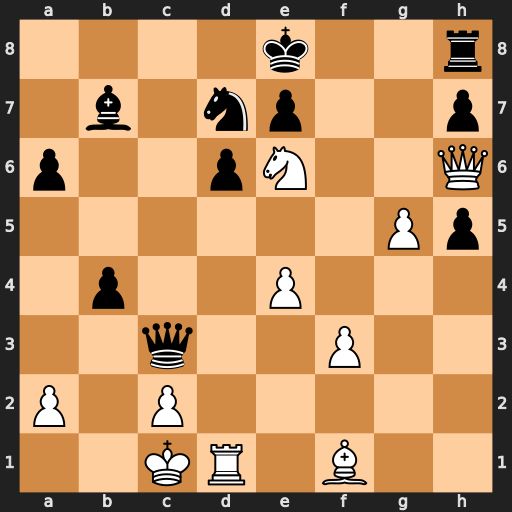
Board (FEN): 4k2r/1b1np2p/p2pN2Q/6Pp/1p2P3/2q2P2/P1P5/2KR1B2
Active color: w
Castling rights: k
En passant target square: -
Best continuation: Qxh5#